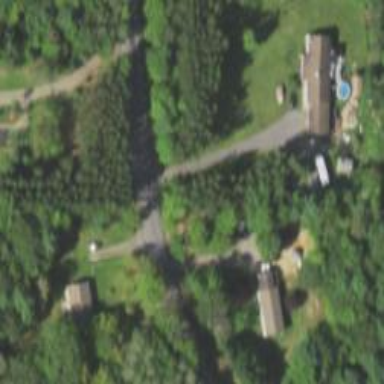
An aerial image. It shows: Driveway leading to service road.